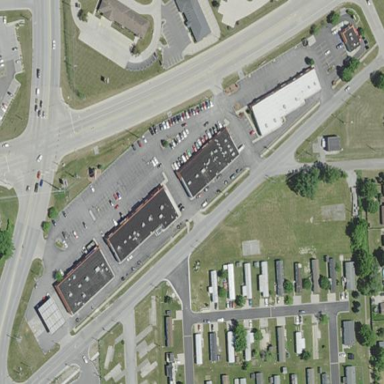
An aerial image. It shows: Retail area.